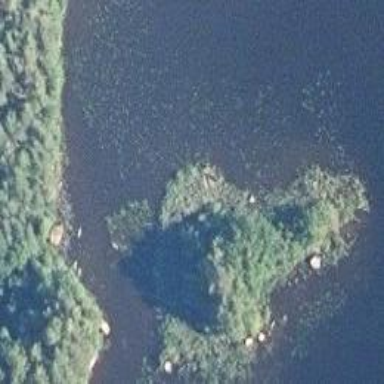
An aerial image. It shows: Islet.